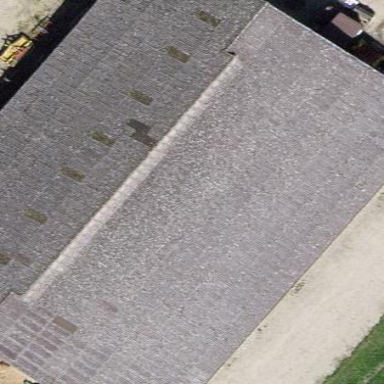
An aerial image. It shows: Farm building.